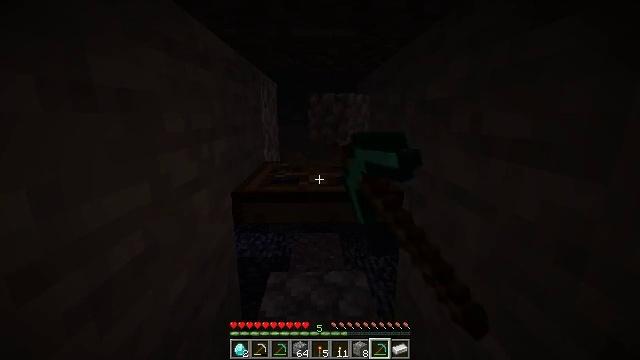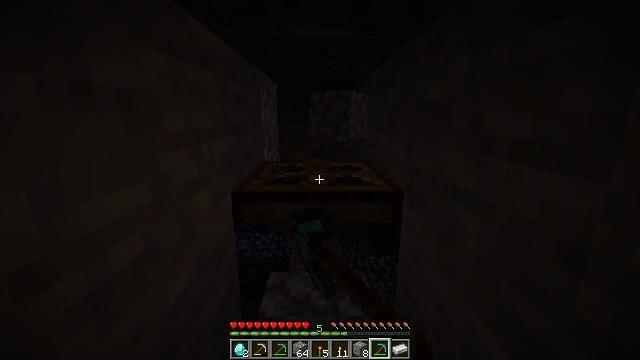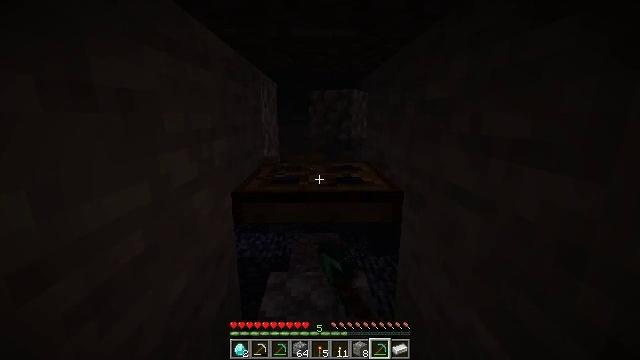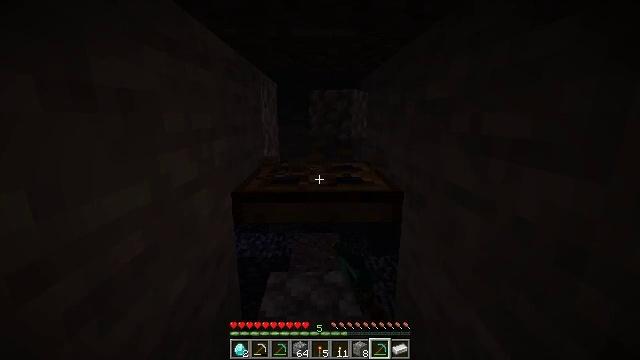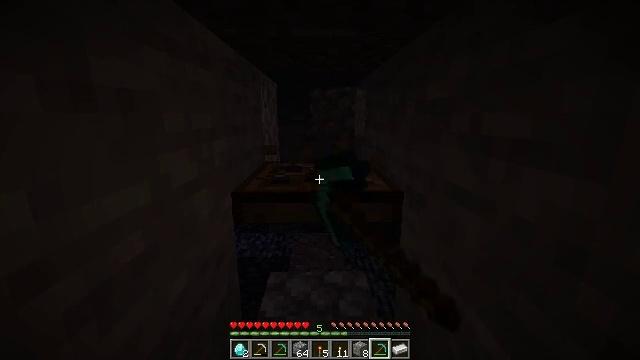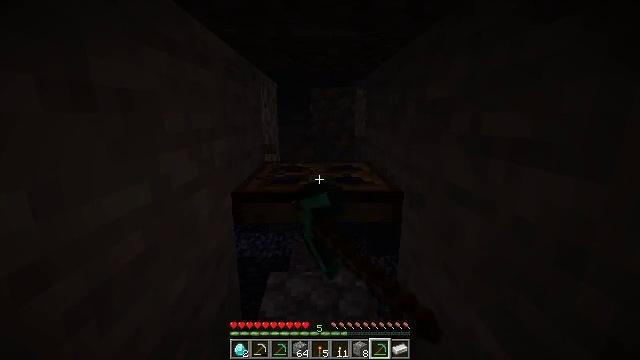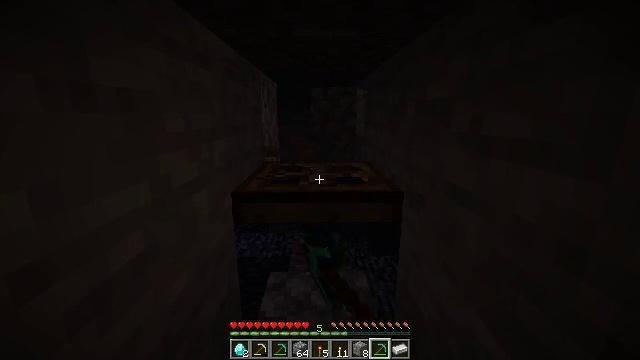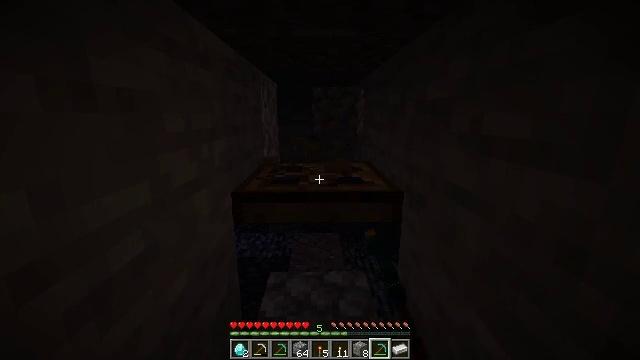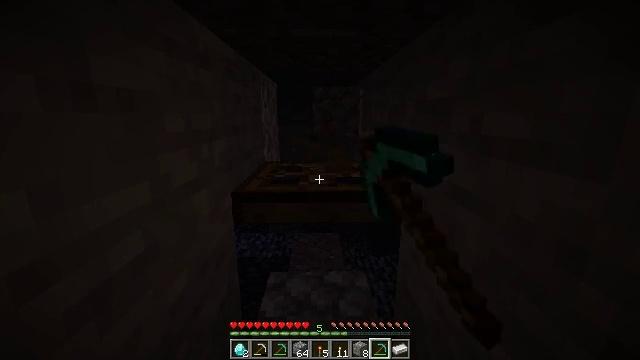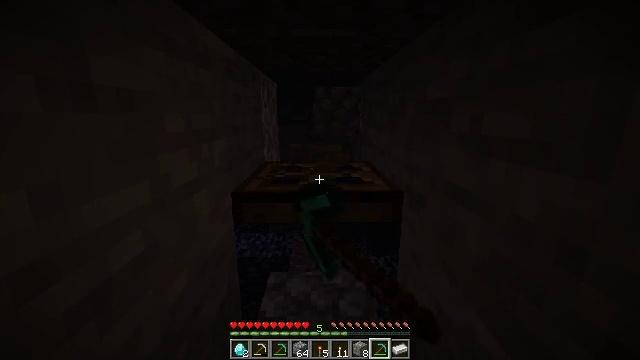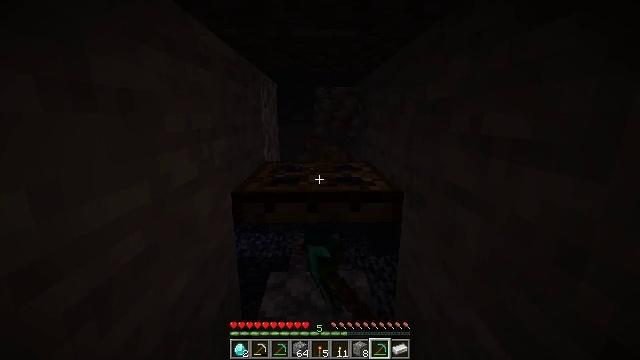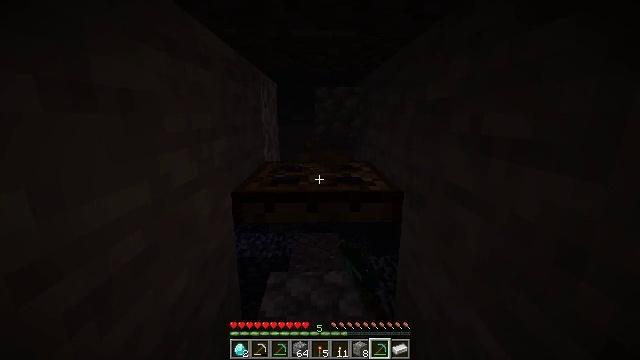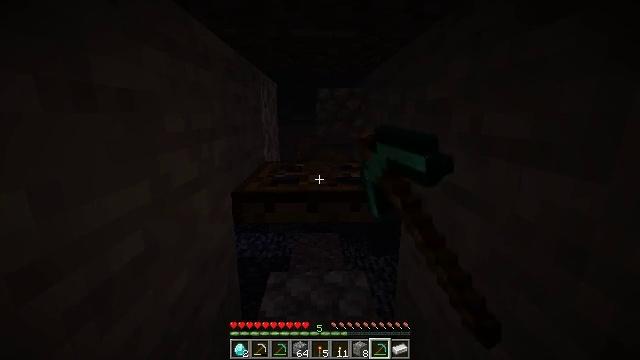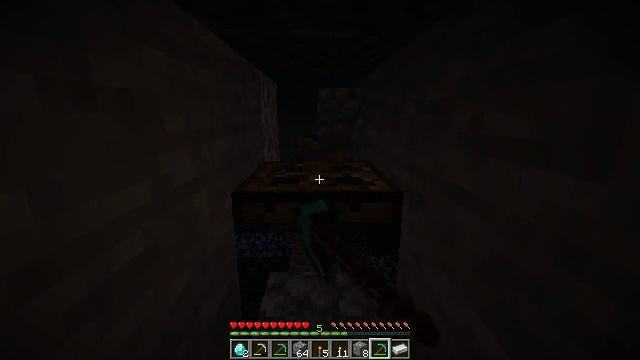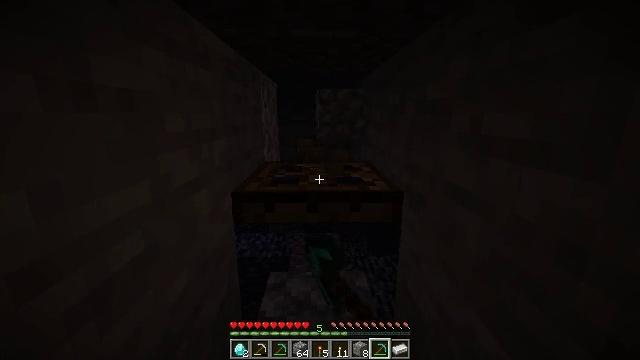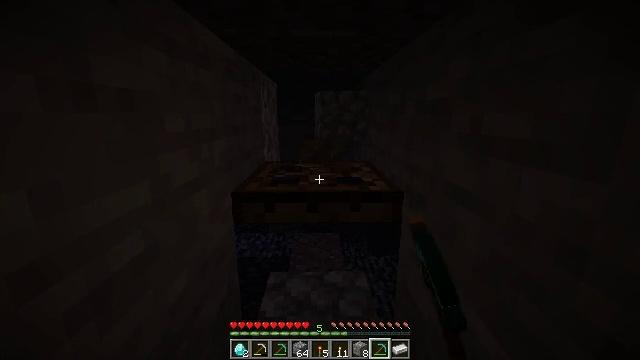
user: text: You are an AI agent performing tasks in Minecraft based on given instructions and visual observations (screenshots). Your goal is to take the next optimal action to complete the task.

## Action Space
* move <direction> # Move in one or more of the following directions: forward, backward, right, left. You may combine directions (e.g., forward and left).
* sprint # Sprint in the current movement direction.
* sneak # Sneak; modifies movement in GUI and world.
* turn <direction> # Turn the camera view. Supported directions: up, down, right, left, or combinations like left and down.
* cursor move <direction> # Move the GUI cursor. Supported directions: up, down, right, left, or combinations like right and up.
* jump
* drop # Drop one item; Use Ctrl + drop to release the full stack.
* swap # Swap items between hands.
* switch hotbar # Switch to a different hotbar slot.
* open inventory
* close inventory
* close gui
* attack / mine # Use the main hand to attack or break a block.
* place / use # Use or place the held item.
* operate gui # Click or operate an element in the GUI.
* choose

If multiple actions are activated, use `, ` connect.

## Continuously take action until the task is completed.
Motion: motion action
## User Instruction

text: Mine the oak trapdoor.
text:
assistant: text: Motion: attack / mine
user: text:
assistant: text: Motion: attack / mine
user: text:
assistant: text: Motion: attack / mine
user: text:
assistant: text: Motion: attack / mine
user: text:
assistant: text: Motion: attack / mine
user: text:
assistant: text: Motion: attack / mine
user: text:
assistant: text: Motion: attack / mine
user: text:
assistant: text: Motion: attack / mine
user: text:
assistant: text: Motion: attack / mine
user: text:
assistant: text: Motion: attack / mine
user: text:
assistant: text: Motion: attack / mine
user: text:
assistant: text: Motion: attack / mine
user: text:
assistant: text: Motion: attack / mine
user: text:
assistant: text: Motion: attack / mine
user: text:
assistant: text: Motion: attack / mine
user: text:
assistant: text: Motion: attack / mine
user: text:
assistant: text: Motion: attack / mine
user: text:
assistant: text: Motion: attack / mine
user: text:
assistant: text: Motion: attack / mine
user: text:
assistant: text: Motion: attack / mine
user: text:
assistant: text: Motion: attack / mine
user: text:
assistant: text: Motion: attack / mine
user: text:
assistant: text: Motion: attack / mine
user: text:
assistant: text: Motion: attack / mine
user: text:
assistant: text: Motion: attack / mine
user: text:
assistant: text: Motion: attack / mine
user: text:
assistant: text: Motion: attack / mine
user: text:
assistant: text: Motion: attack / mine
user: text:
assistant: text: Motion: attack / mine
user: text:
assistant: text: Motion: attack / mine